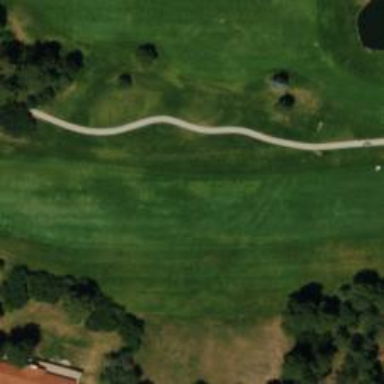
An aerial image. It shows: Path on golf course marked as Golf Cart track.